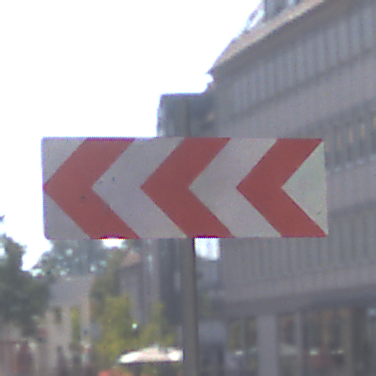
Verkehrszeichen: RichtungstafelnInKurvenGrossRechts
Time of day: MorningAfternoon
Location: Outdoor (Urban)
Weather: Clear
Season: NotSpecified
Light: Natural